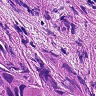
Metastatic tissue present: yes